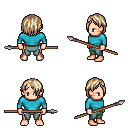
a pixel art fantasy rpg character, male body template, human, light skin, teal long-sleeve shirt, teal pants, white blonde bangs hairstyle, spear, four views (front, back, left, right), 2x2 character sprite sheet, small pixel art, hard edges, no anti-aliasing